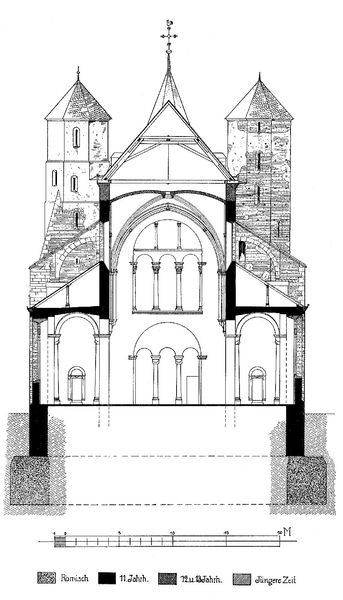
Titel: St. Maria im Kapitol in Köln
Standort: Köln, St. Maria im Kapitol (EU - D - NRW)
Schlagwörter: fenster, kirche, turm, bogen, bögen, kreuz, türme, grundriss, aufriss